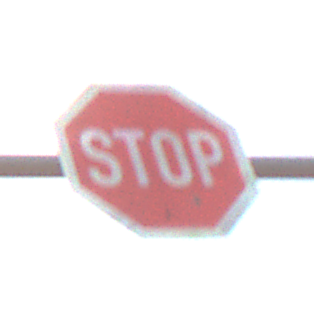
Verkehrszeichen: Stop
Umgebung: Outdoor, Nature
Tageszeit: SunriseSunset
Wetter: PartlyCloudy
Licht: Natural
Jahreszeit: NotSpecified
Kontrast: LowContrast